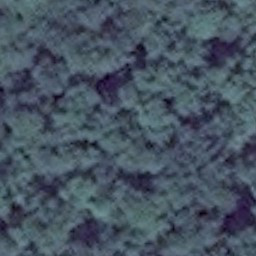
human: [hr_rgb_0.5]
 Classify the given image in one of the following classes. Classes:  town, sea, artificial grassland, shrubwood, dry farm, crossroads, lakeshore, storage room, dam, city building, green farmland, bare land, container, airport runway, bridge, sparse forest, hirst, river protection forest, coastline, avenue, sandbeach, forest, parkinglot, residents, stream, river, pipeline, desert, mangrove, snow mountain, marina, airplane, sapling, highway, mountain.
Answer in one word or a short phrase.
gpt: forest